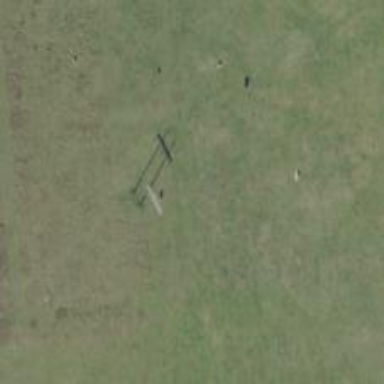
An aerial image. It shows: Power pole.